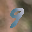
Label: 9